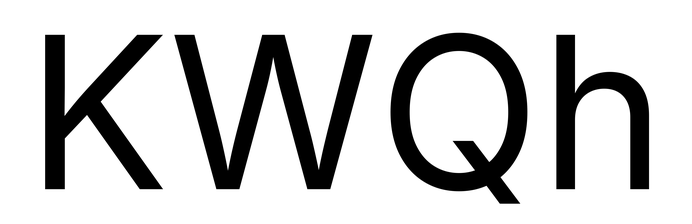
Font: Inter_Regular